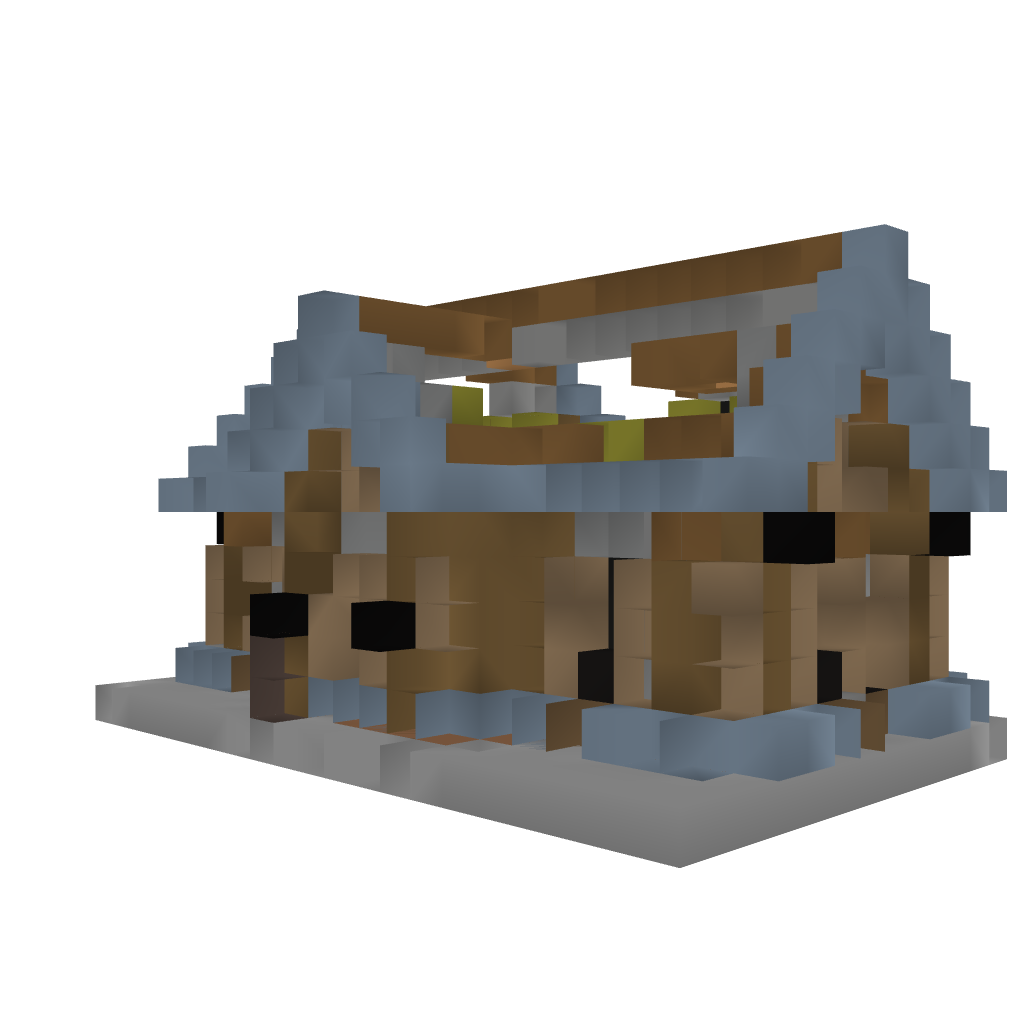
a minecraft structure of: Small Cozy House